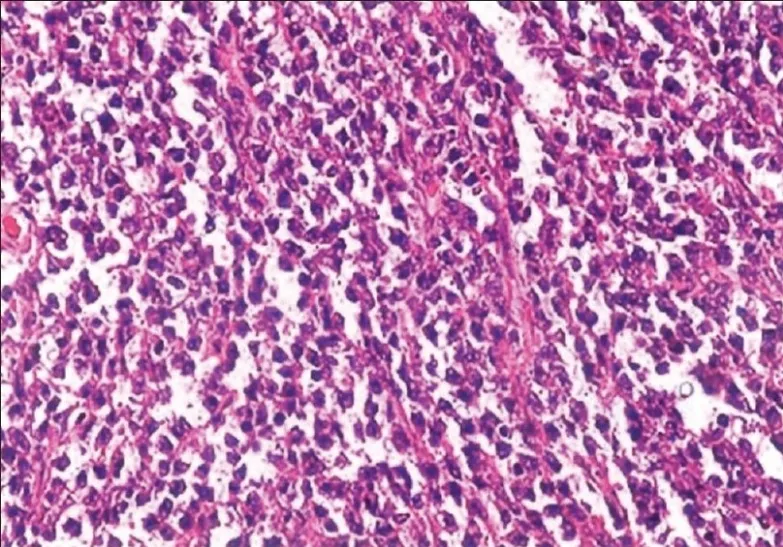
Cells with hyperchromatic nuclei and scant cytoplasm with dispersed large cells (x45).
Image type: pathology (h&e)